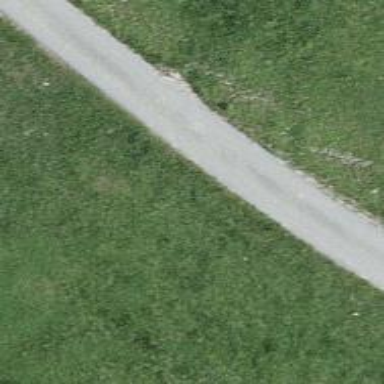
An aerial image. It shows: Well-maintained track road of grade 1.